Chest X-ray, PA view. Patient: 40 years old, sex M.
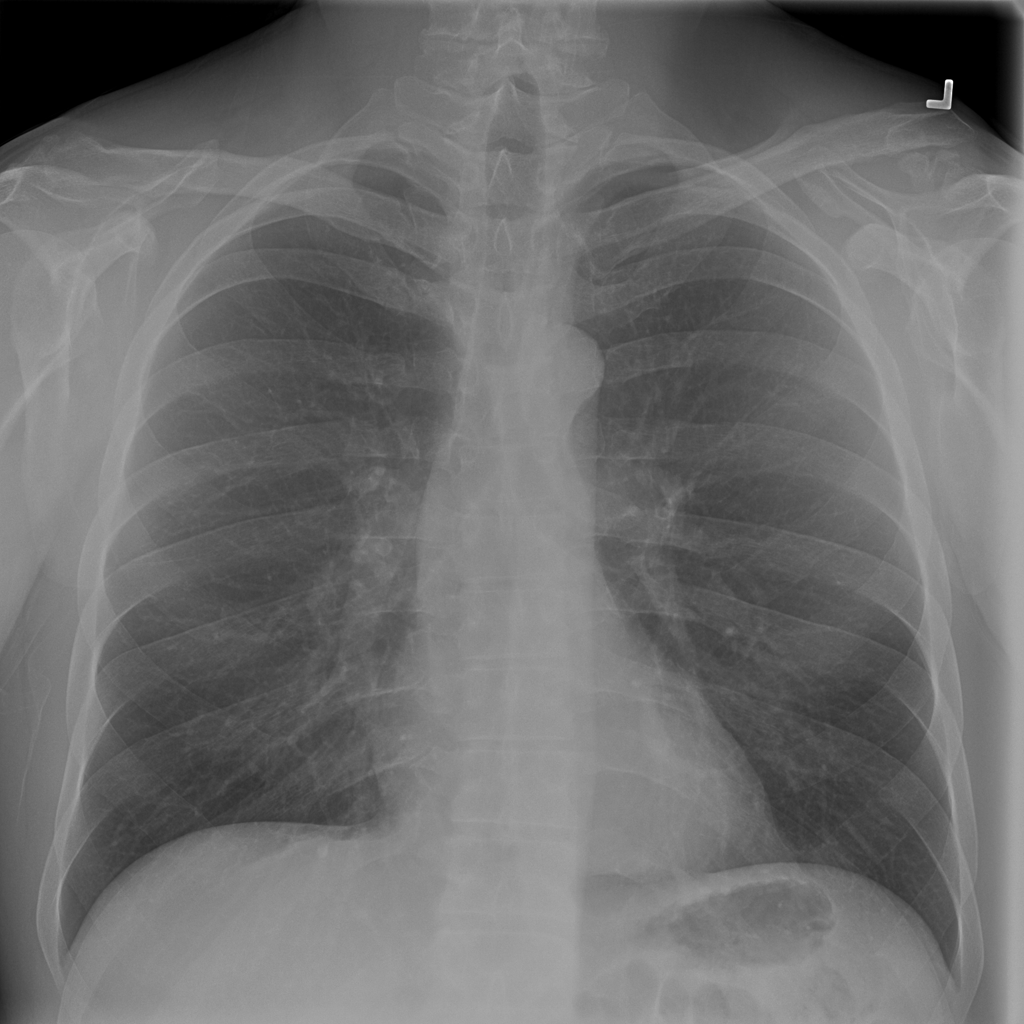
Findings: No Finding